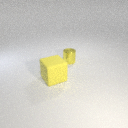
small yellow metal cylinder behind large yellow rubber cube